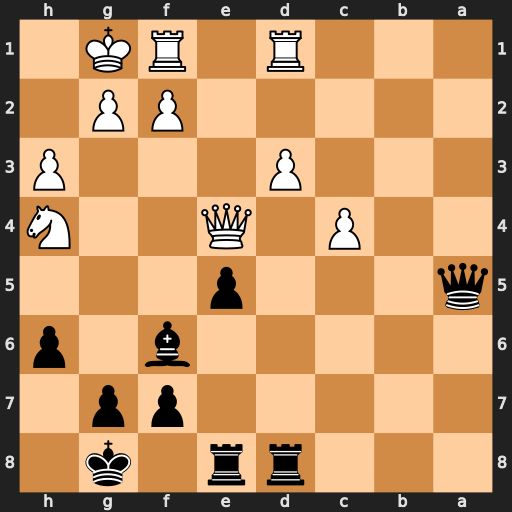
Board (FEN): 3rr1k1/5pp1/5b1p/q3p3/2P1Q2N/3P3P/5PP1/3R1RK1
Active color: b
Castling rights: -
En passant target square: -
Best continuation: Rd4 Qc6 Re6 Qxe6 fxe6